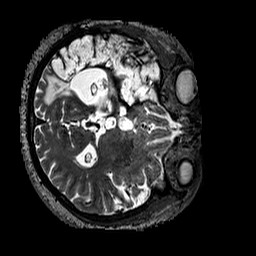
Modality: T2w
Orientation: axial
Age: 48
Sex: male
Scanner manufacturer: siemens
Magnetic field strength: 3 T
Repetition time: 3.2 s
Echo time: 0.567 s